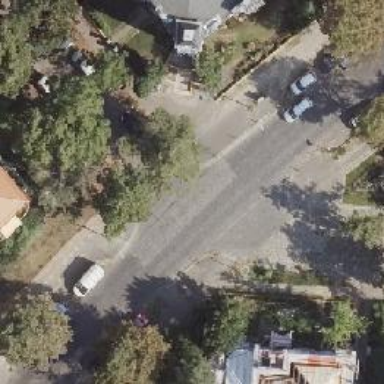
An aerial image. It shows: Residential road with sidewalks on both sides and parallel parking oriented in half-on-kerb fashion.